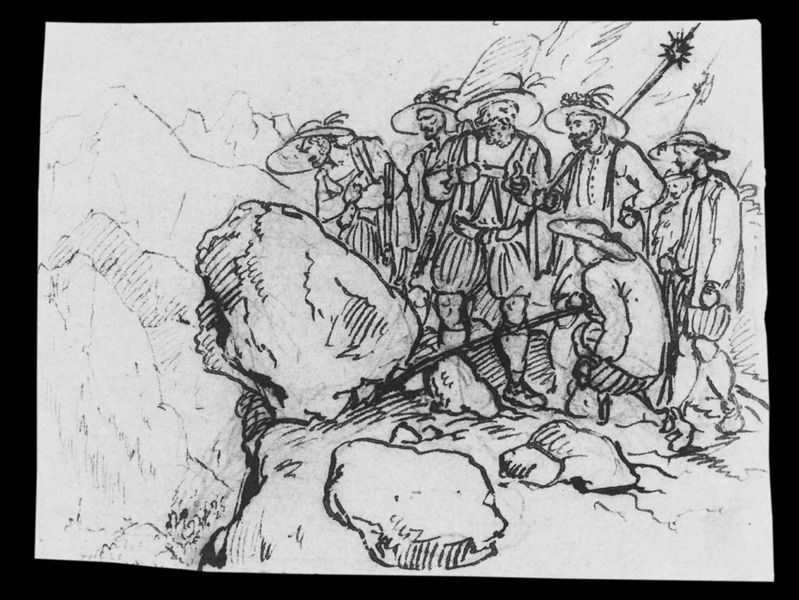
Titel: Skizze zu “Sandwirt Hofer und seine Gesellen”
Künstler: Carl Philipp Fohr
Institution: Darmstadt, Hessisches Landesmuseum
Schlagwörter: berg, felsen, gruppe, kämpfer, hüte, männer, skizze, zeichnung, weg, gespräch, stein, schauen, mantel, bauern, papier, hosen, abhang, fels, gebirge, grafik, soldaten, klippe, tusche, stern, wandern, linear, waffen, jacken, tinte, sturz, stange, bundhosen, rucksack, stürzen, zepter, bergsteiger, absprung, erkundung, poapier